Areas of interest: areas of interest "Longwei Office Building"
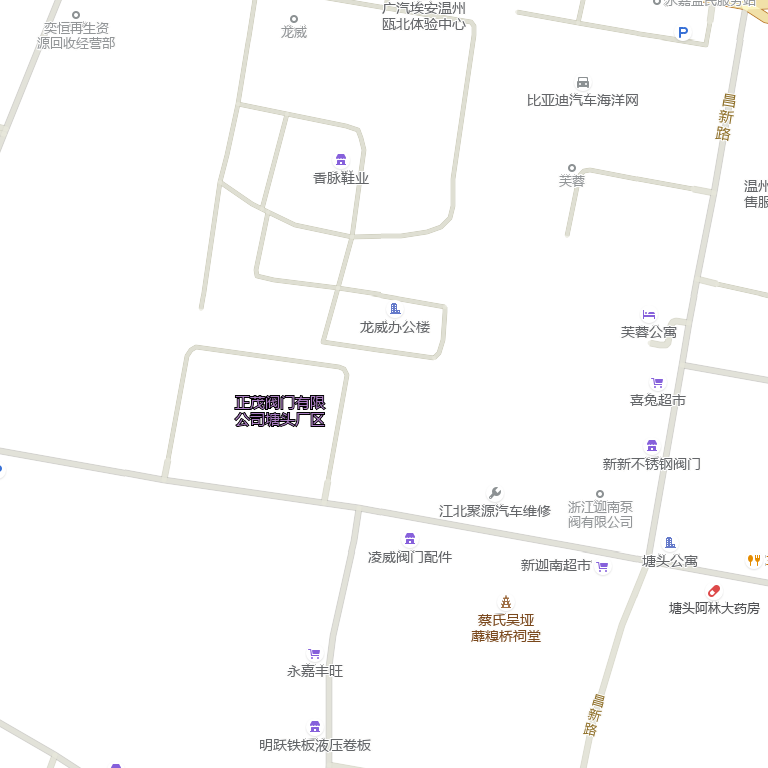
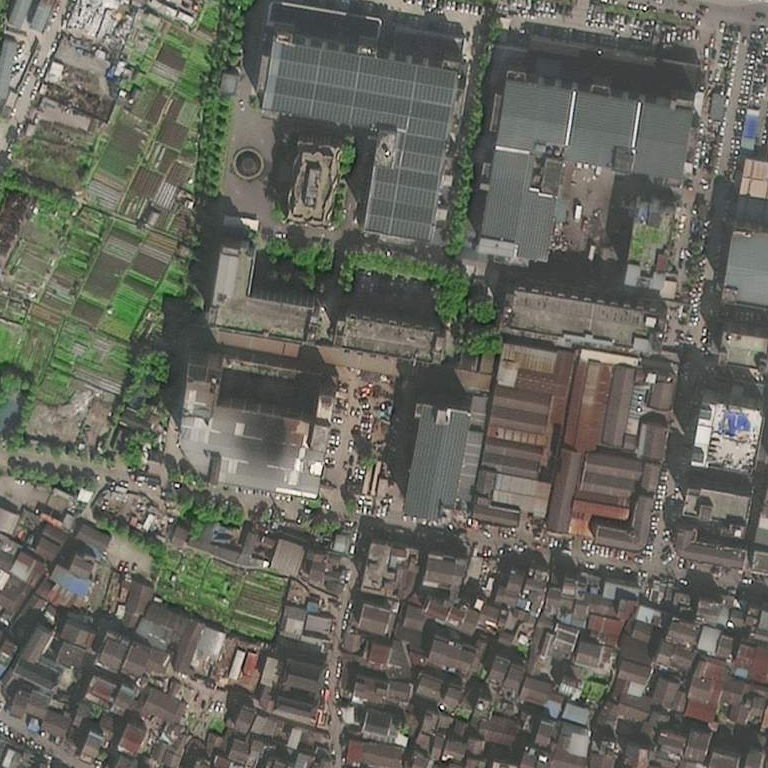